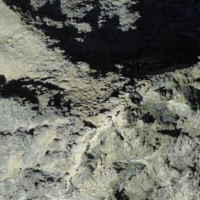
EUNIS habitat code: 48
Species observed at this site:
Saxifraga bryoides
Montifringilla nivalis
Pyrrhocorax graculus
Gypaetus barbatus
Aquila chrysaetos